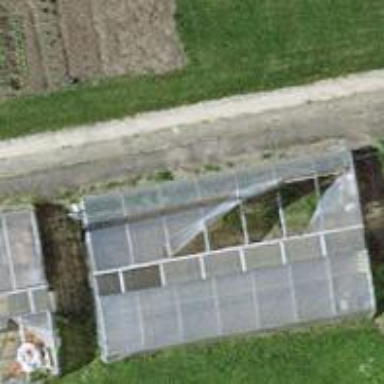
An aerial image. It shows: Greenhouse.